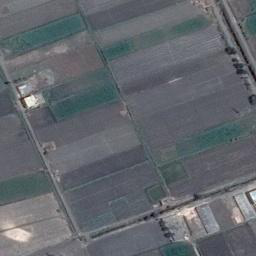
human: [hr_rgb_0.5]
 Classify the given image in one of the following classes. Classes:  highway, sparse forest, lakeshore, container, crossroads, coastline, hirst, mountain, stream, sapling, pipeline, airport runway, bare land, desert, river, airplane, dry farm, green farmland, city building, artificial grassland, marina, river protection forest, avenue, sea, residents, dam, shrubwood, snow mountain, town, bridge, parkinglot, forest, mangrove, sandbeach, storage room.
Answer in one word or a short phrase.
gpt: green farmland